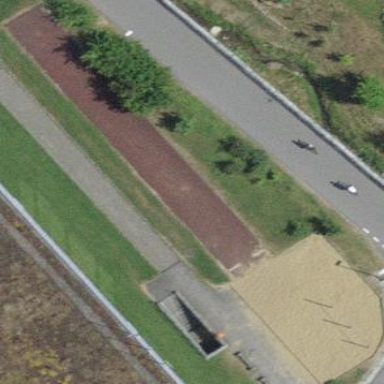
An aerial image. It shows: Long jump pitch for sports and leisure activities.